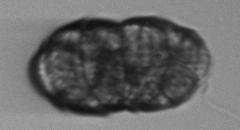
Label: Margalefidinium